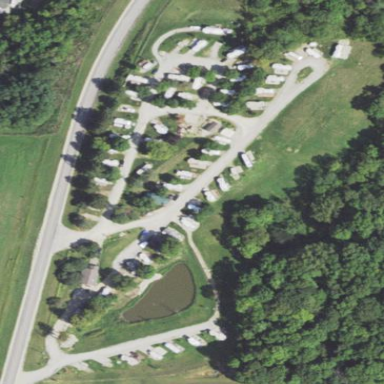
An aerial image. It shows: Campsite designated for tourism.